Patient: sex F, age 58
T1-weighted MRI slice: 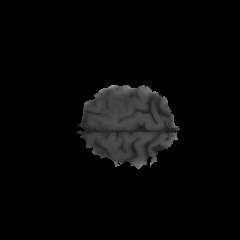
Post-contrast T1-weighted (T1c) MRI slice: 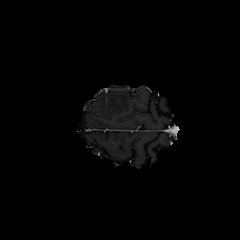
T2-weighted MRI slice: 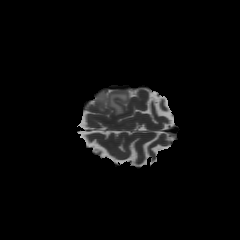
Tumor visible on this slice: yes
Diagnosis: Glioblastoma, IDH-wildtype
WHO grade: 4